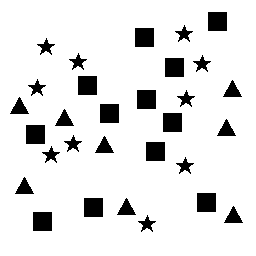
Squares: 12
Triangles: 8
Stars: 10
Total shapes: 30